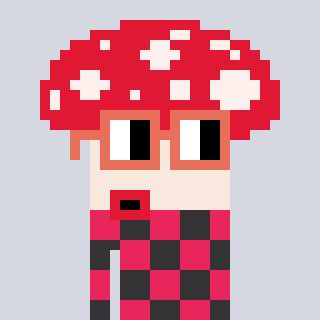
a pixel art character with square orange glasses, a mushroom-shaped head and a grayscale-colored body on a cool background